Chest X-ray:
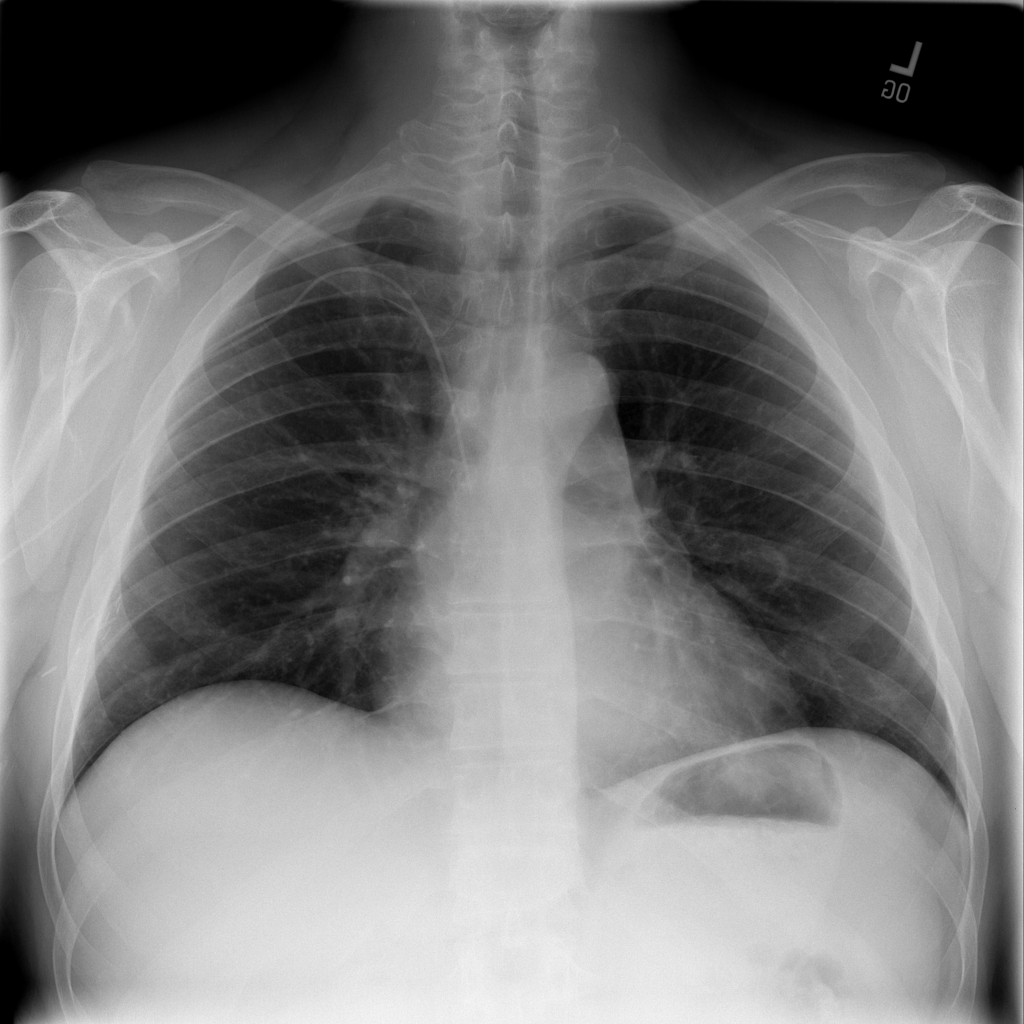
No abnormal finding: yes